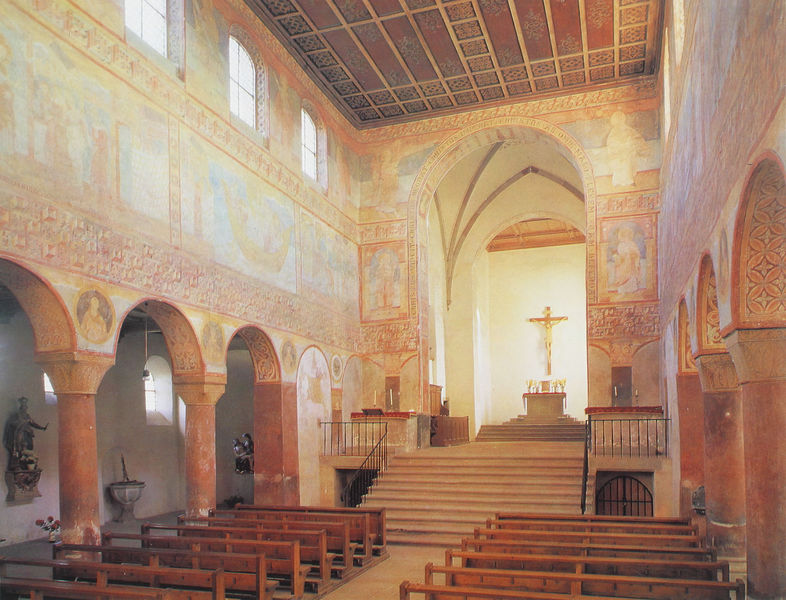
Titel: Stiftskirche St. Goerg zu Rechenau-Oberzell
Standort: Reichenau-Oberzell (EU - D - BW - Bodenseegebiet)
Schlagwörter: fenster, hell, säulen, innenraum, kirche, bogen, treppe, bögen, kreuz, holzdecke, altar, bänke, fresken, romanisch